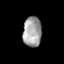
Tissue: lung
Cell type: Fibroblasts
Senescence score: 0.1598
Nuclear area (px): 546
Mean DAPI intensity: 162.19